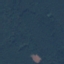
Land use / land cover class: Forest